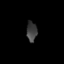
Tissue: lung
Cell type: Epithelial cells
Senescence score: 0.2361
Nuclear area (px): 200
Mean DAPI intensity: 62.495